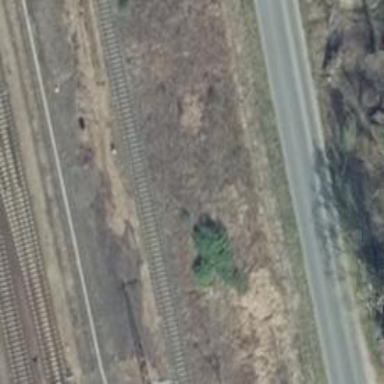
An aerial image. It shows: Railway milestone.